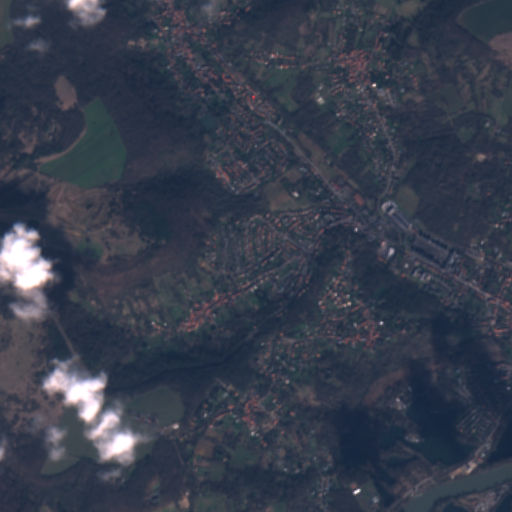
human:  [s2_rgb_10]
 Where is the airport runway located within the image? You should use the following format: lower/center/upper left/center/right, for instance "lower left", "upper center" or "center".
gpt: The airport runway is located in the center left of the image.
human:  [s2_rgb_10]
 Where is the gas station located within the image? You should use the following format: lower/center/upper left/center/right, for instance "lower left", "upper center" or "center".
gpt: The gas station is located in the center right of the image.
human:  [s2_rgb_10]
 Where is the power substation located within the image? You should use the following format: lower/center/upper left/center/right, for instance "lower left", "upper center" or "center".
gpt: The power substation is located in the lower right of the image.
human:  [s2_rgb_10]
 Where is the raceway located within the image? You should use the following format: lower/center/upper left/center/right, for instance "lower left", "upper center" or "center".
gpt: The raceway is located in the center left of the image.
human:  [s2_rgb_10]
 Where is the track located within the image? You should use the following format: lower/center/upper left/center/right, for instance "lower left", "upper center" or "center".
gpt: The track is located in the center left of the image.
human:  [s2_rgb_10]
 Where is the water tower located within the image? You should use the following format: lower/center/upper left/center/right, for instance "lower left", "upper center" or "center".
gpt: The water tower is located in the center right of the image.
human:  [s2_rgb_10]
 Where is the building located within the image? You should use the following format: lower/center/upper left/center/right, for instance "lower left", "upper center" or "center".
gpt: There is no building in the image.